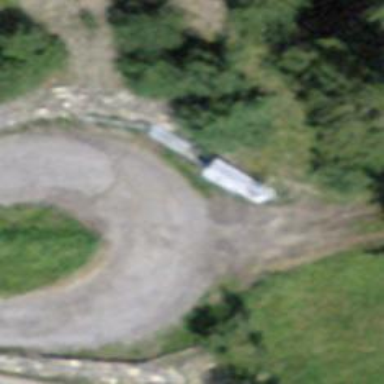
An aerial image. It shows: Unpaved track with grade2 tracktype.